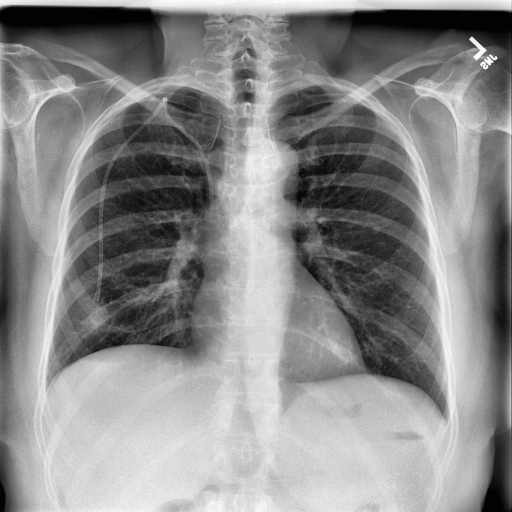
Finding: NORMAL